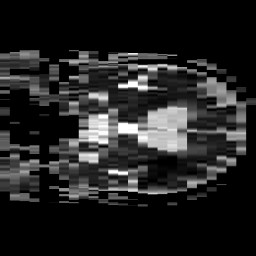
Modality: ADC
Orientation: coronal
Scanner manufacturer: philips
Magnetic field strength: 3 T
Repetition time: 4.113 s
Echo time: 0.06054 s